Field crop: maize
Growth stage: 2
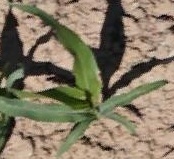
Species: maize